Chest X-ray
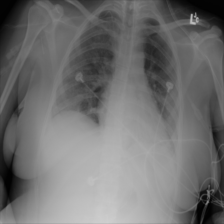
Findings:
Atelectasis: negative
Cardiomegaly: negative
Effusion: negative
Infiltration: negative
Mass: negative
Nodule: negative
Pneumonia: negative
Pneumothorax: negative
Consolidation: negative
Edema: negative
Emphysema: negative
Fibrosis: negative
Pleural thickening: negative
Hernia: negative